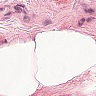
Metastatic tissue present: no